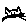
Label: cat